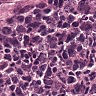
Metastatic tissue present: yes